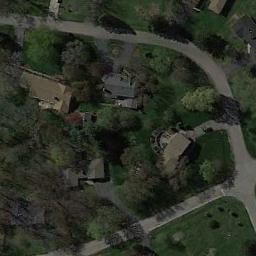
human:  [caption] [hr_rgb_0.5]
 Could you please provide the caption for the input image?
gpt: There are a lot of trees in the medium-sized residential area .

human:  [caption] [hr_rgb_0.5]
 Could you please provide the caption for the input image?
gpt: Many trees and buildings are in medium residential area .

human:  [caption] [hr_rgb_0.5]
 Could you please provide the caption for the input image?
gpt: The medium residential area has lots of trees and some houses and some roads go through the medium residential area .

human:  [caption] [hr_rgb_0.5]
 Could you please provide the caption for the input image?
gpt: The medium residential is on the grass next to some trees and road .

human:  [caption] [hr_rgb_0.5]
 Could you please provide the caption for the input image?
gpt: There are some green trees and buildings on the medium residential area .